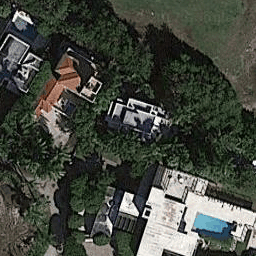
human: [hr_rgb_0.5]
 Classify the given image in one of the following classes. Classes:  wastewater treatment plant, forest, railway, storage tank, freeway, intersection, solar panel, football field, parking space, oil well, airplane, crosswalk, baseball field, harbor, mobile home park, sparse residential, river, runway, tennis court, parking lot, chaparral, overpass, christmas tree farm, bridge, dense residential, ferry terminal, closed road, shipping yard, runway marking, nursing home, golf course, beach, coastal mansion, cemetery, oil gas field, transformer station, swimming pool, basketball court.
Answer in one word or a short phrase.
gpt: coastal mansion